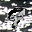
Label: 9